Question: I am looking for a way to modify the title in my Home page (/SiteAssets/Home.aspx) as removing a "New" word with SharePoint 2010. I have edited in the 'v4.master' page. However, it did not affect to my Home page. Besides that, I cannot find any file that has the code. Please take a look at an image below. Please let me know if I miss something to do for that change.
'''
<td style="color:#185591;font-size:2.0em;font-family:Verdana,Arial,sans-serif">
<marquee>
Welcome to the portal
</marquee>
</td>
'''

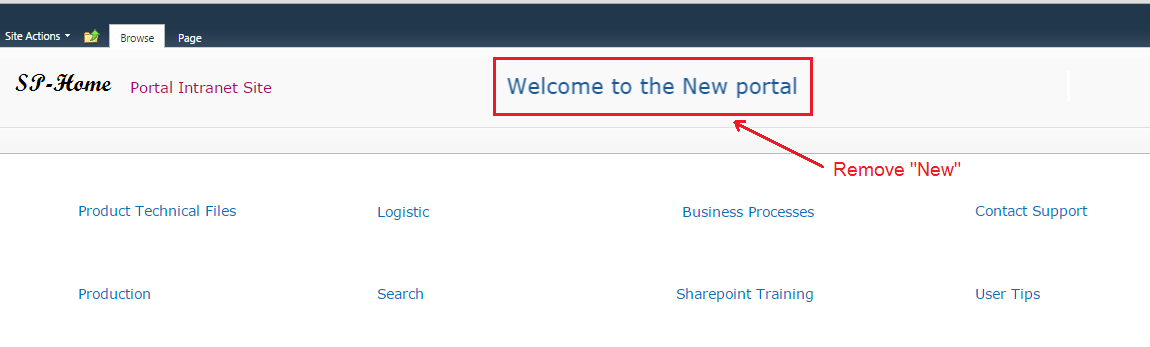
Answer: I just find the solution to solve issue. This requires you to have or install the SharePoint Designer. After making some changes with any page, you would like to public these changes to the Homepage as my desire, just simply do it as 2-step below:
1. Select a master page such as v4.master
2. Click on Set as Default
3. Click your result